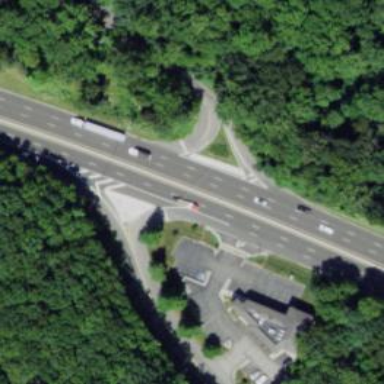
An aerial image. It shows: Trunk link highway.